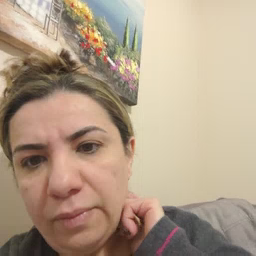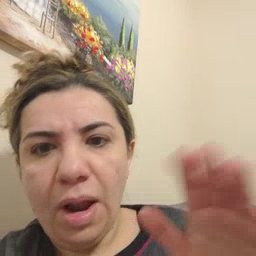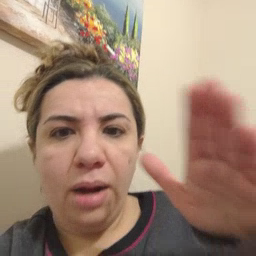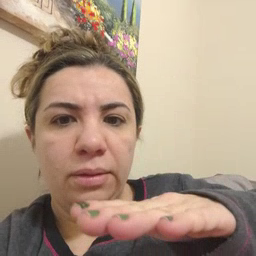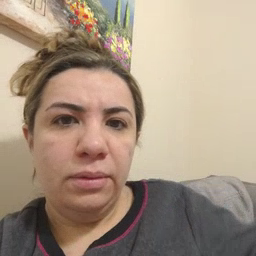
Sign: on